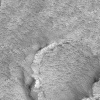
Atmospheric dust classification: not_dusty